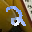
Label: 2